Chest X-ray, PA view. Patient: 39 years old, sex F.
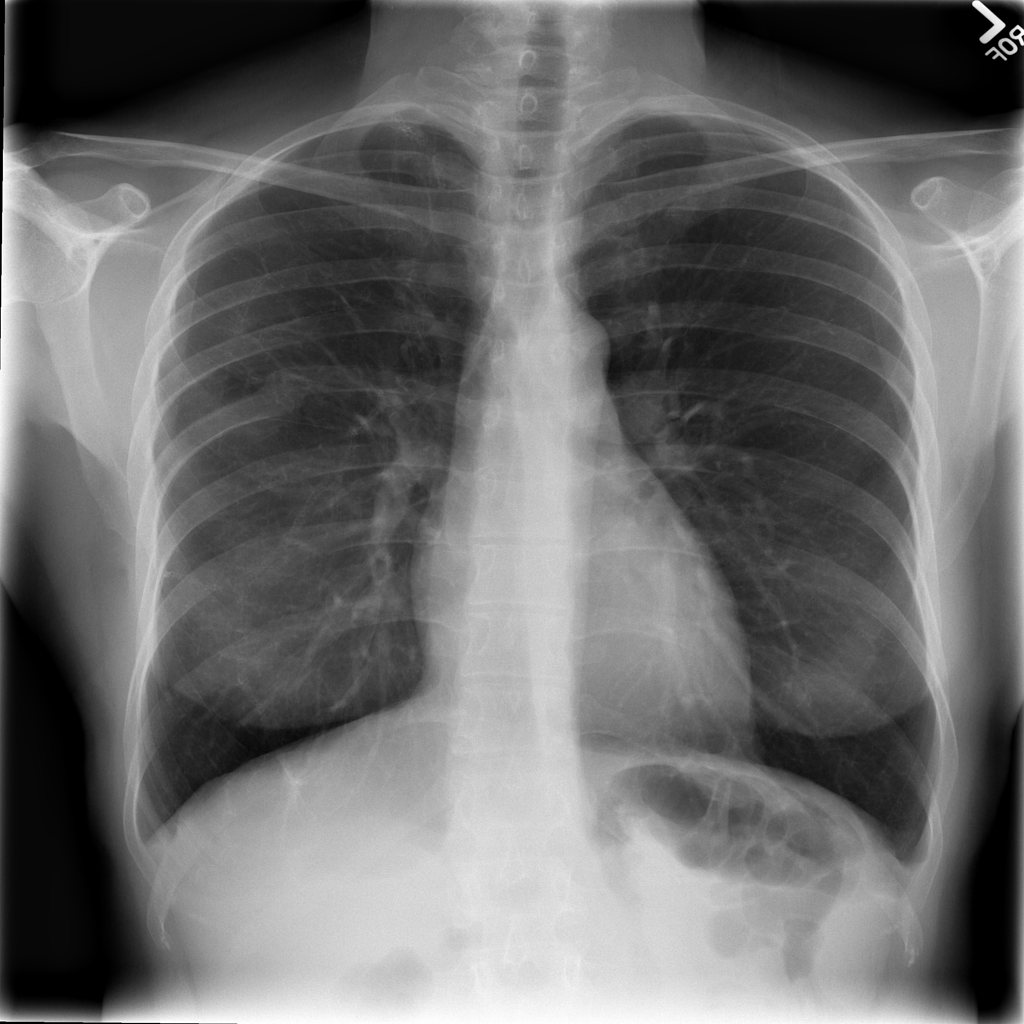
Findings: No Finding